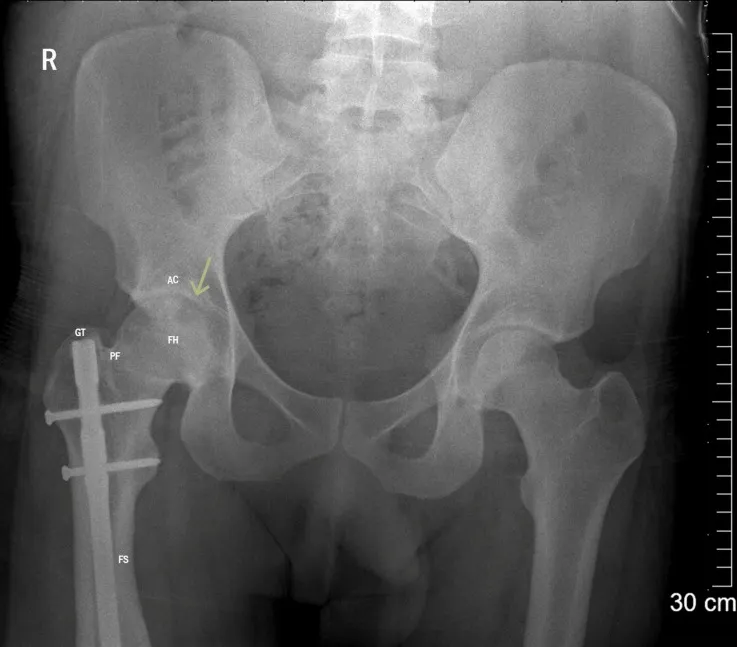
Pelvic X-rays obtained five years post-surgery showing AVN of the femoral head with a crescent sign and cortical collapse. . FH, femoral head; AC, acetabulum; PF, piriformis fossa; GT, greater trochanter; FS, femoral shaft; AVN, avascular necrosis.
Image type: radiology (x_ray)